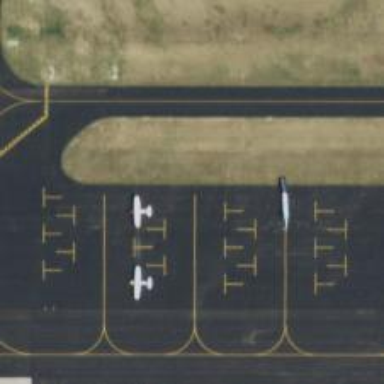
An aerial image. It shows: View of taxiway at the airport.